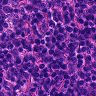
Metastatic tissue present: no